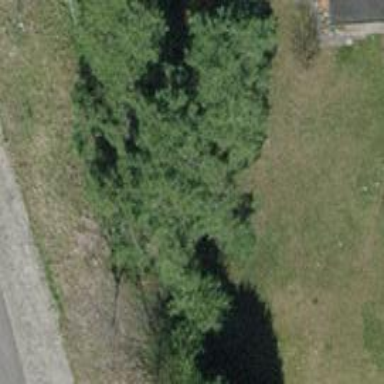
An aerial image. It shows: Urban tree adding natural touch to the cityscape.